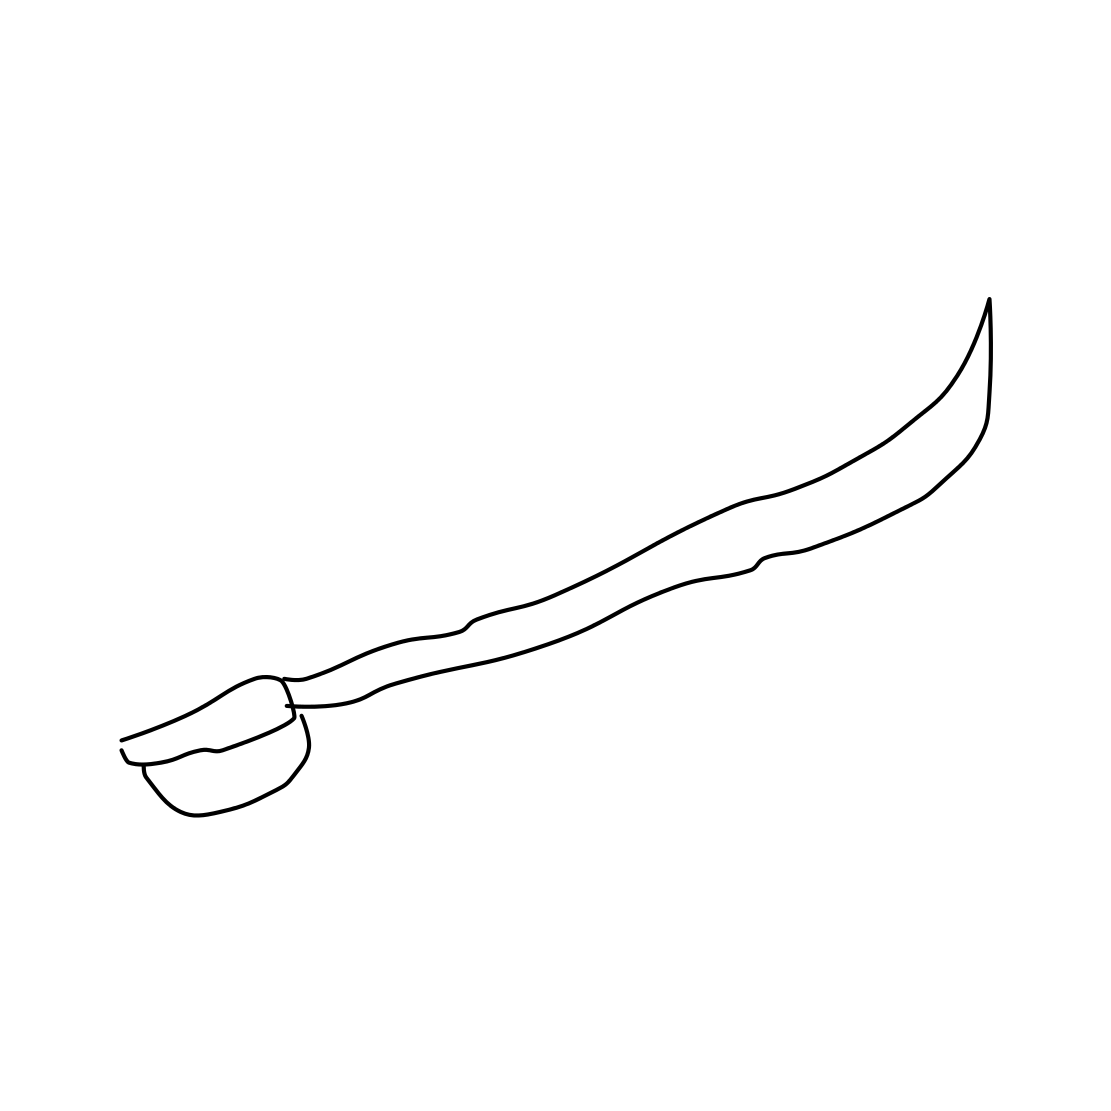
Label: sword